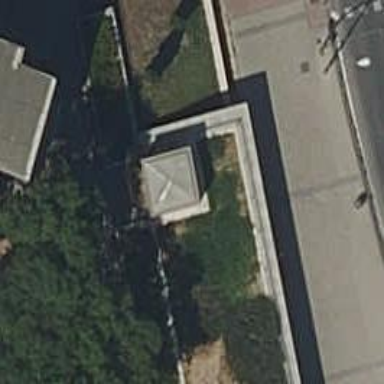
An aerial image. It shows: Subway entrance.